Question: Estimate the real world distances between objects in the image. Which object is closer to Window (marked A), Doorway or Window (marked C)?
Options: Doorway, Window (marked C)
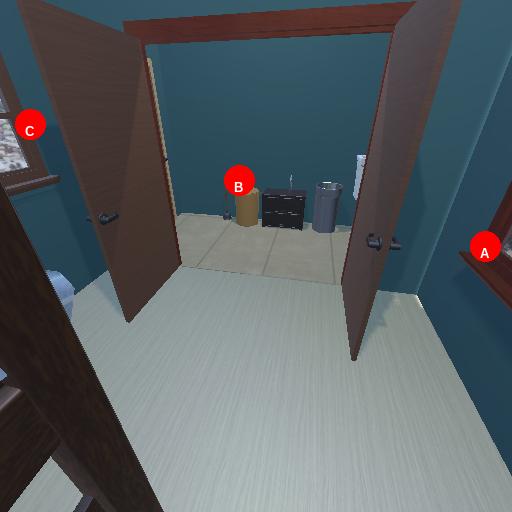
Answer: Doorway